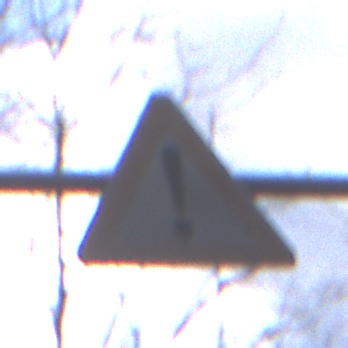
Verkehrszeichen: Gefahrenstelle
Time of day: MorningAfternoon
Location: Outdoor (Nature)
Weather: PartlyCloudy
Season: NotSpecified
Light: Natural